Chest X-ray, AP view. Patient: 49 years old, sex M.
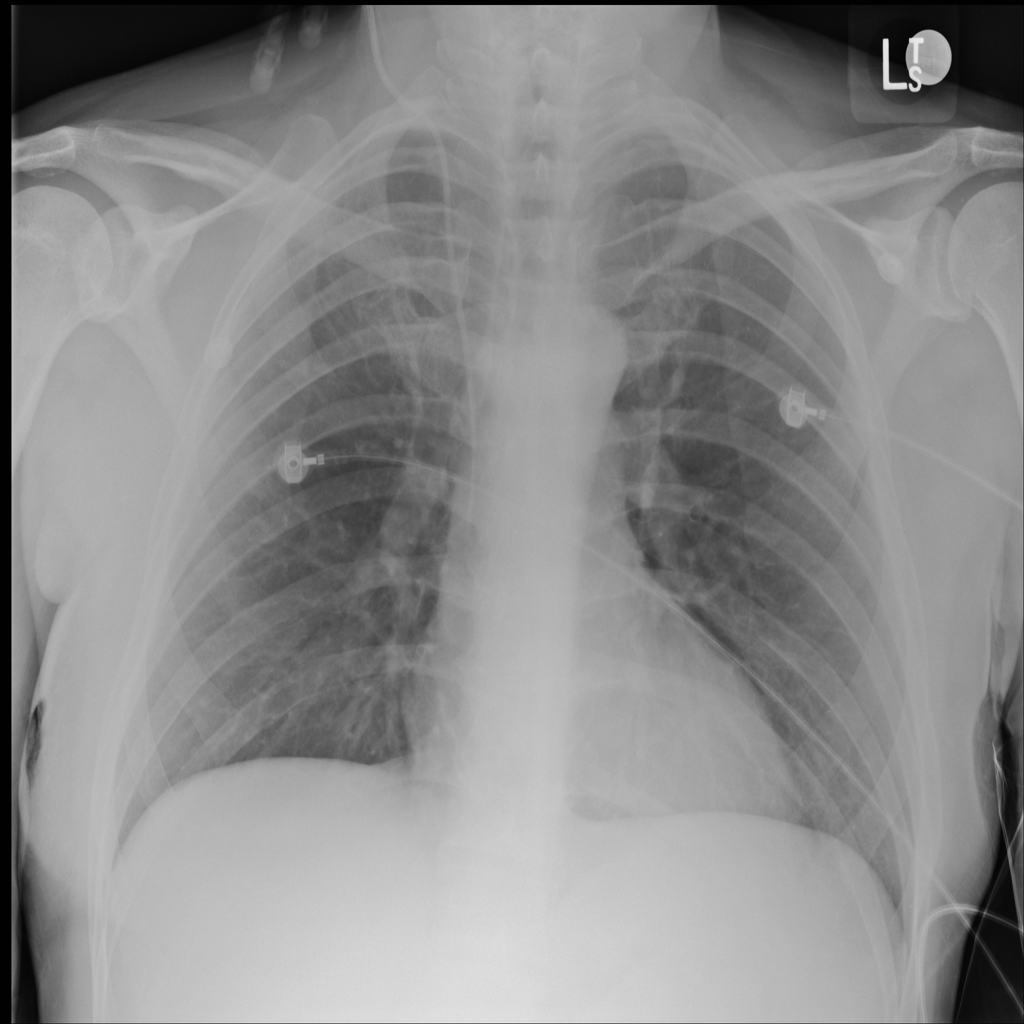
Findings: No Finding